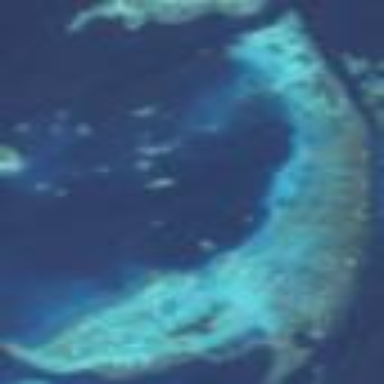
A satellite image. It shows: Beautiful reef in its natural state.